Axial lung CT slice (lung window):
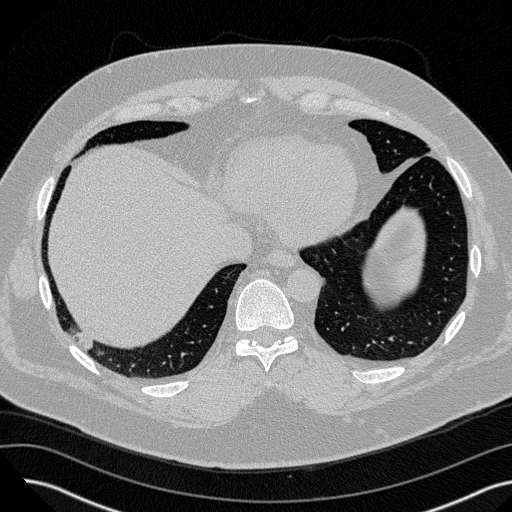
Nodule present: no